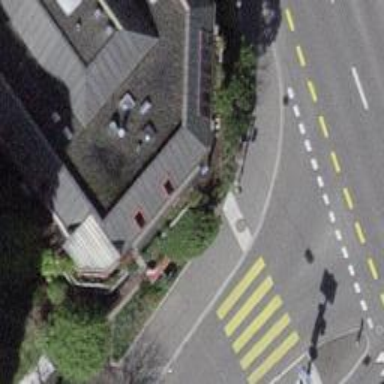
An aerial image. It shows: Café.